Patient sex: M
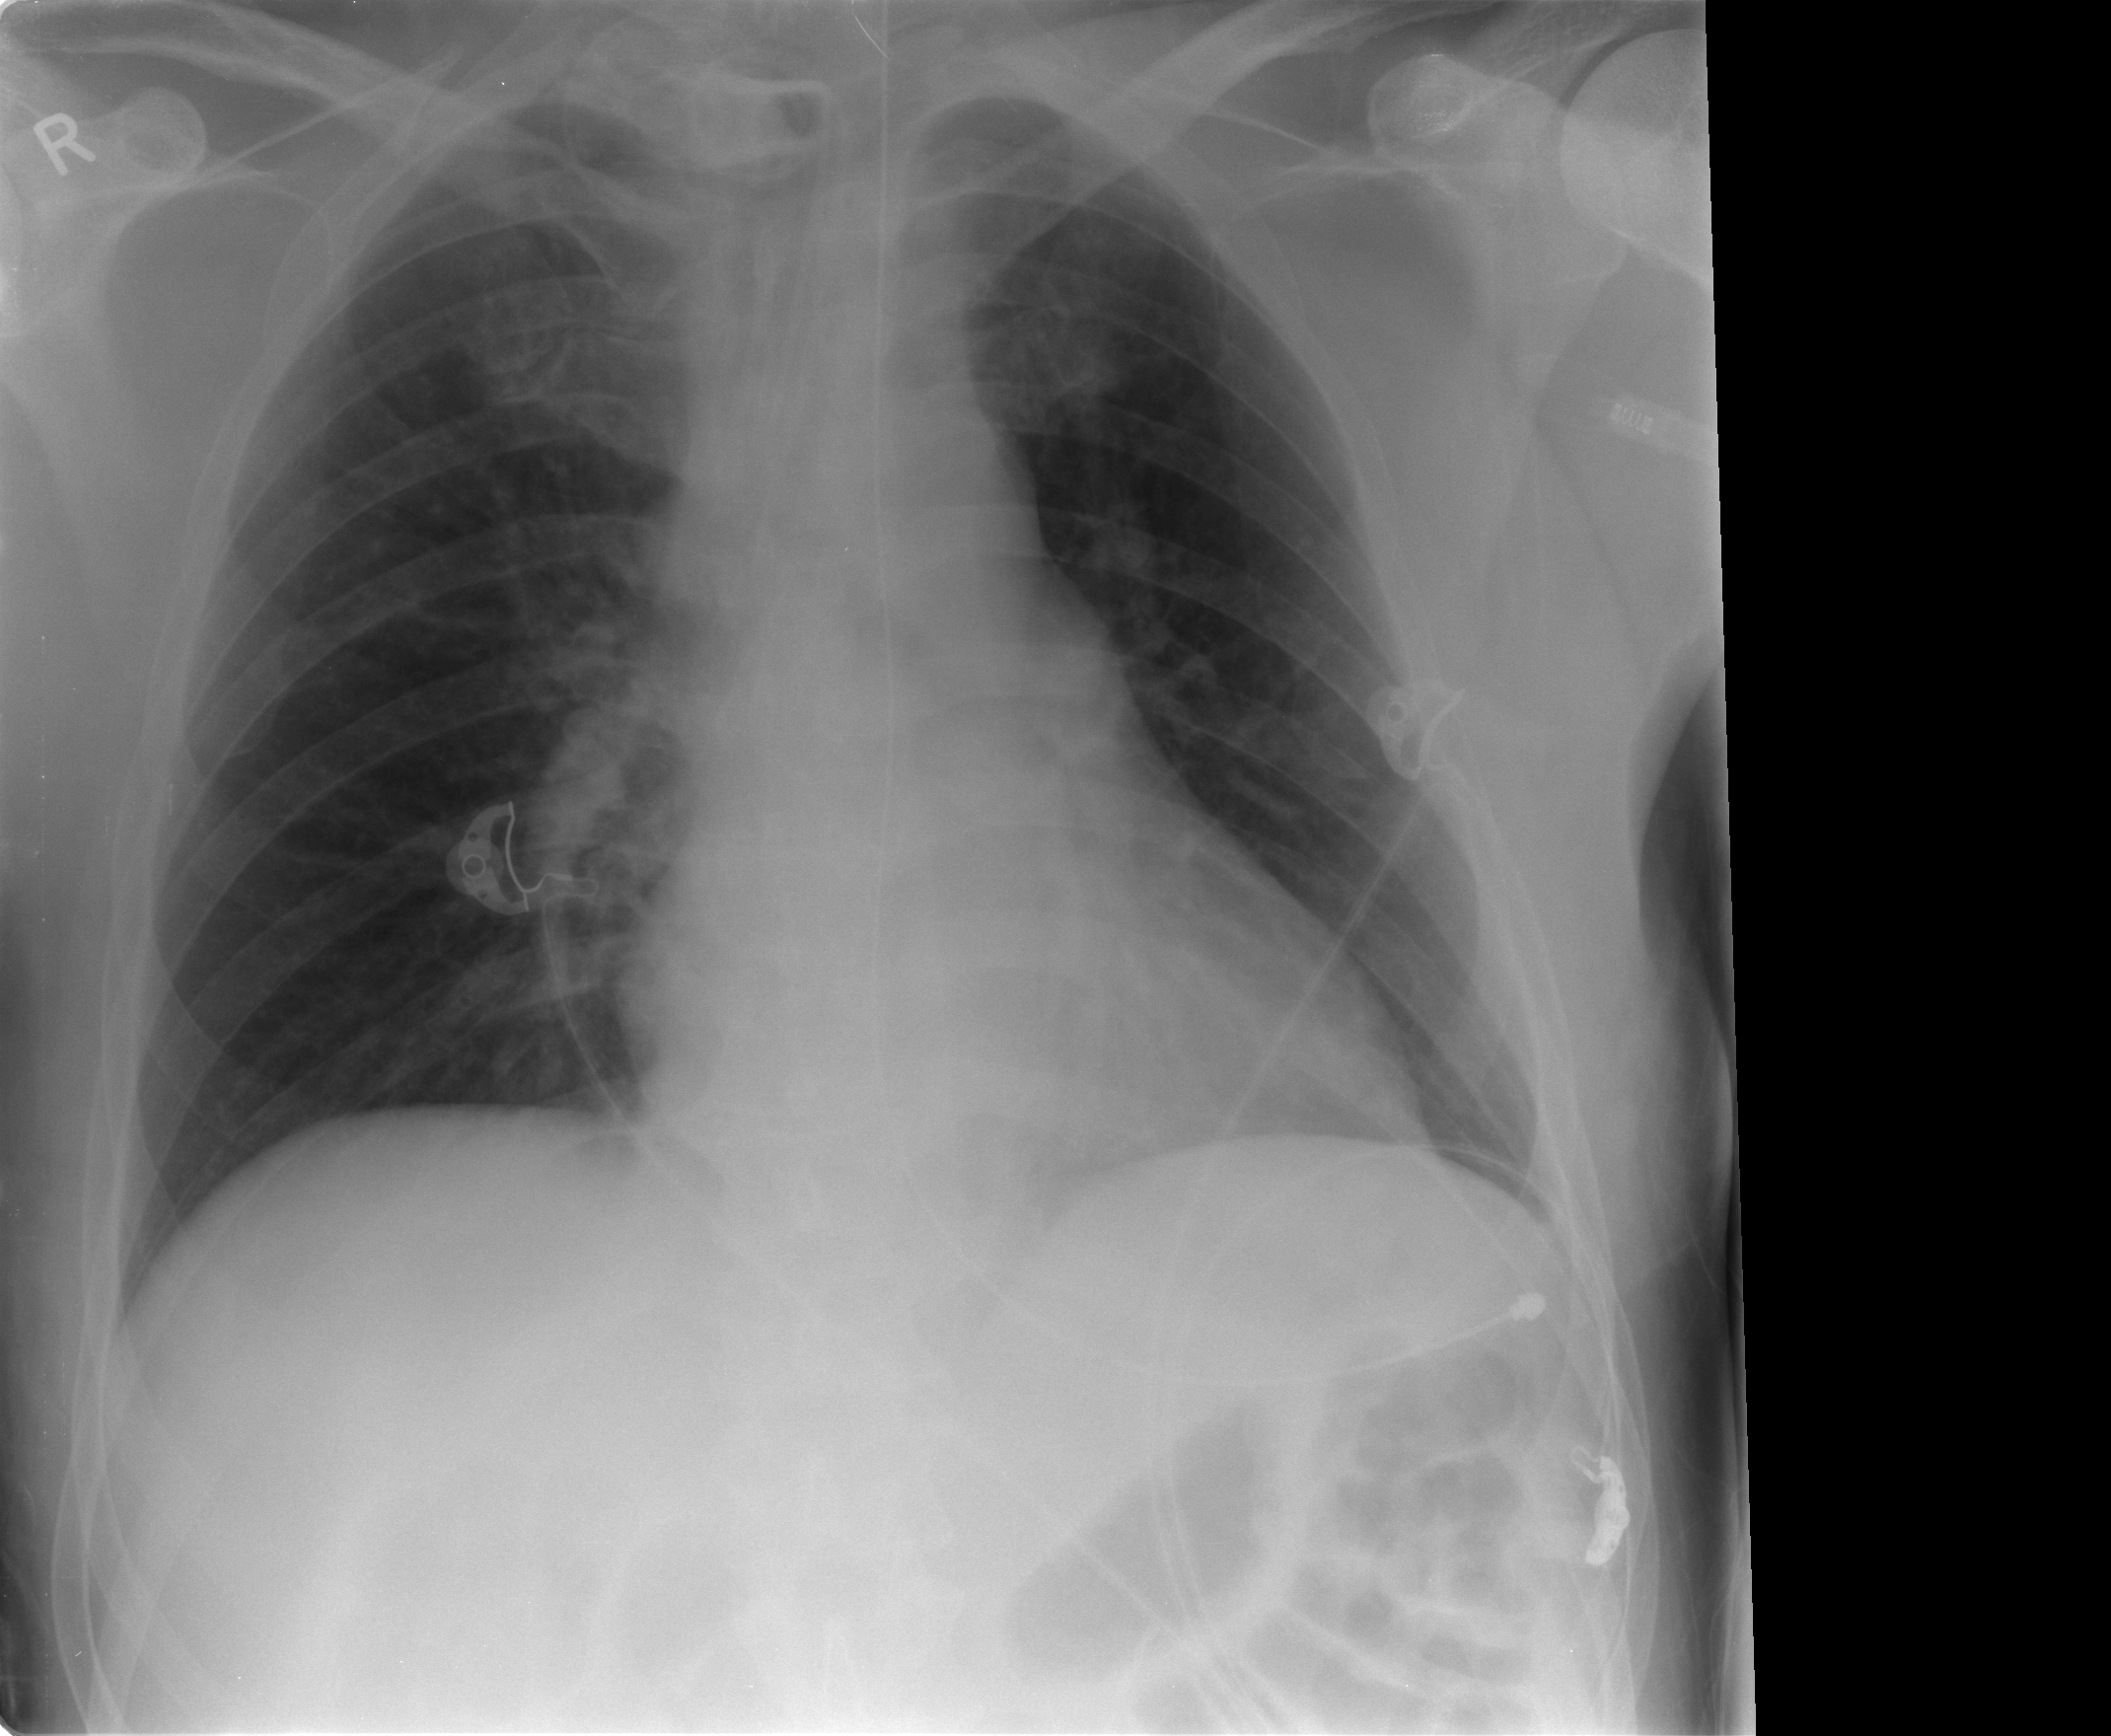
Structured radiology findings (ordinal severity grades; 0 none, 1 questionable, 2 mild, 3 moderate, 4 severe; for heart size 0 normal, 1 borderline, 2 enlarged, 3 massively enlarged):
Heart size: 1
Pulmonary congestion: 0
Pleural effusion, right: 0
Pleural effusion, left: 0
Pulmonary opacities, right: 1
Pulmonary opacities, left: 0
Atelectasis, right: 1
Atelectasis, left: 0